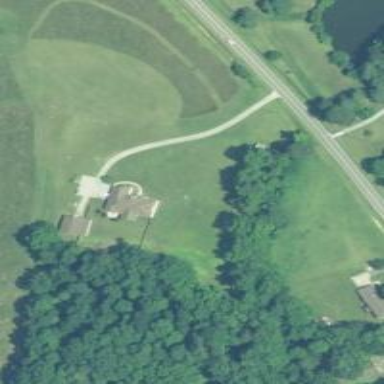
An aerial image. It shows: Driveway leading to service road.